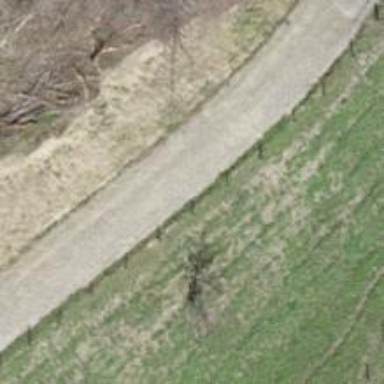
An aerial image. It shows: Gravel track with grade 2 quality.